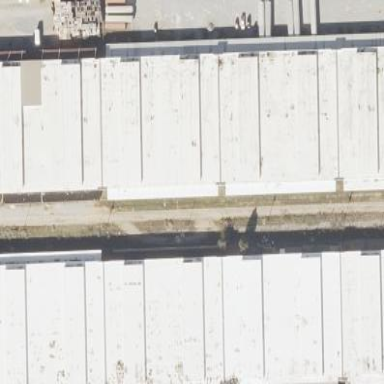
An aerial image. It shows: Warehouse.